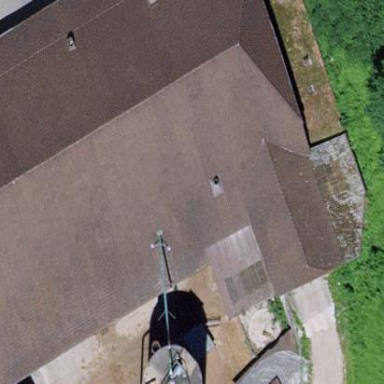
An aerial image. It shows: Barn.